Question: I would like to import pattern library of python.
The build gradle (app) is like below.
'''
plugins {
id 'com.android.application'
id 'kotlin-android'
id 'com.chaquo.python'
}
android {
compileSdkVersion 30
buildToolsVersion "30.0.3"
defaultConfig {
applicationId "com.example.chaquopy"
python{
pip{
install "pattern"
}
}
sourceSets{
main{
python{
srcDirs = ["src/main/python"]
}
}
}
minSdkVersion 23
targetSdkVersion 30
versionCode 1
versionName "1.0"
testInstrumentationRunner "androidx.test.runner.AndroidJUnitRunner"
ndk {
abiFilters "armeabi-v7a", "arm64-v8a", "x86", "x86_64"
}
// Here is local python.exe folder.
python{
buildPython "C:/Users/xxxx/AppData/Local/Programs/Python/Python38/python.exe"
}
}
buildTypes {
release {
minifyEnabled false
proguardFiles getDefaultProguardFile('proguard-android-optimize.txt'), 'proguard-rules.pro'
}
}
compileOptions {
sourceCompatibility JavaVersion.VERSION_1_8
targetCompatibility JavaVersion.VERSION_1_8
}
kotlinOptions {
jvmTarget = '1.8'
}
}
dependencies {
implementation "org.jetbrains.kotlin:kotlin-stdlib:$kotlin_version"
implementation 'androidx.core:core-ktx:1.3.2'
implementation 'androidx.appcompat:appcompat:1.2.0'
implementation 'com.google.android.material:material:1.3.0'
implementation 'androidx.constraintlayout:constraintlayout:2.0.4'
testImplementation 'junit:junit:4.+'
androidTestImplementation 'androidx.test.ext:junit:1.1.2'
androidTestImplementation 'androidx.test.espresso:espresso-core:3.3.0'
}
'''
Sync task finished successfully,
but it failed when I build the project, because of the failure to install mysqlclient.

Can I import pattern library using Chaquopy?
I'll appreciate your help.
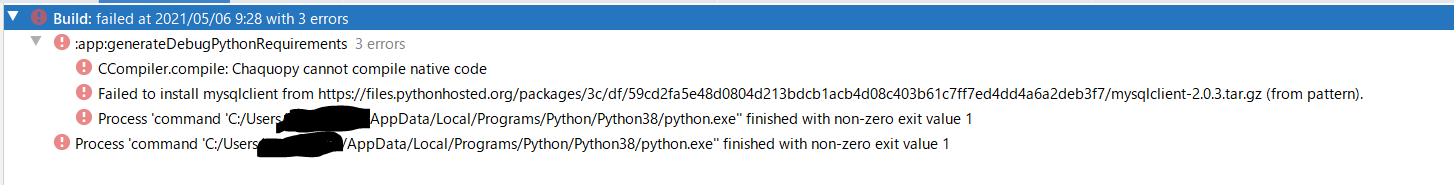
Answer: It looks like Pattern doesn't actually require mysqlclient: in fact, it defaults to using SQLite. So you can modify it to remove the requirement:
- <URL>